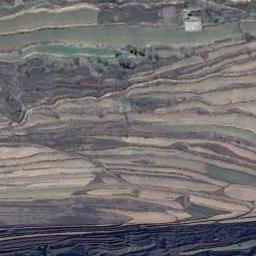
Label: terrace